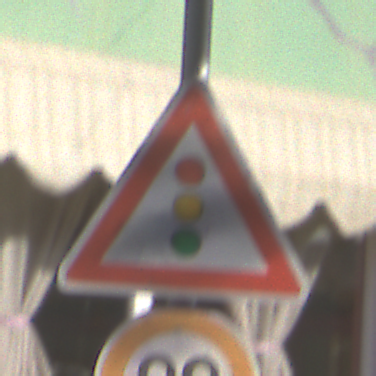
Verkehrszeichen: Lichtzeichenanlage
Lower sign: Geschwindigkeit80
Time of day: MorningAfternoon
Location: Outdoor (Special)
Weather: PartlyCloudy
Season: NotSpecified
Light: Natural